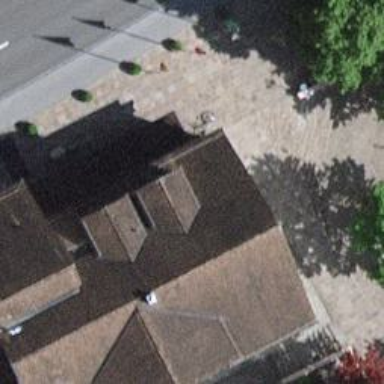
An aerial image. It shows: Post box.